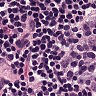
Metastatic tissue present: yes